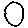
Label: circle